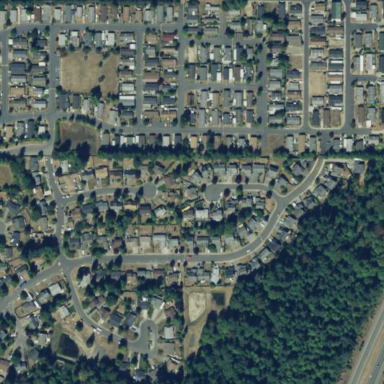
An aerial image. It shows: Residential area designated as trailer park.